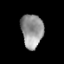
Tissue: lung
Cell type: Endothelial cells
Senescence score: 0.5432
Nuclear area (px): 716
Mean DAPI intensity: 150.434